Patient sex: M
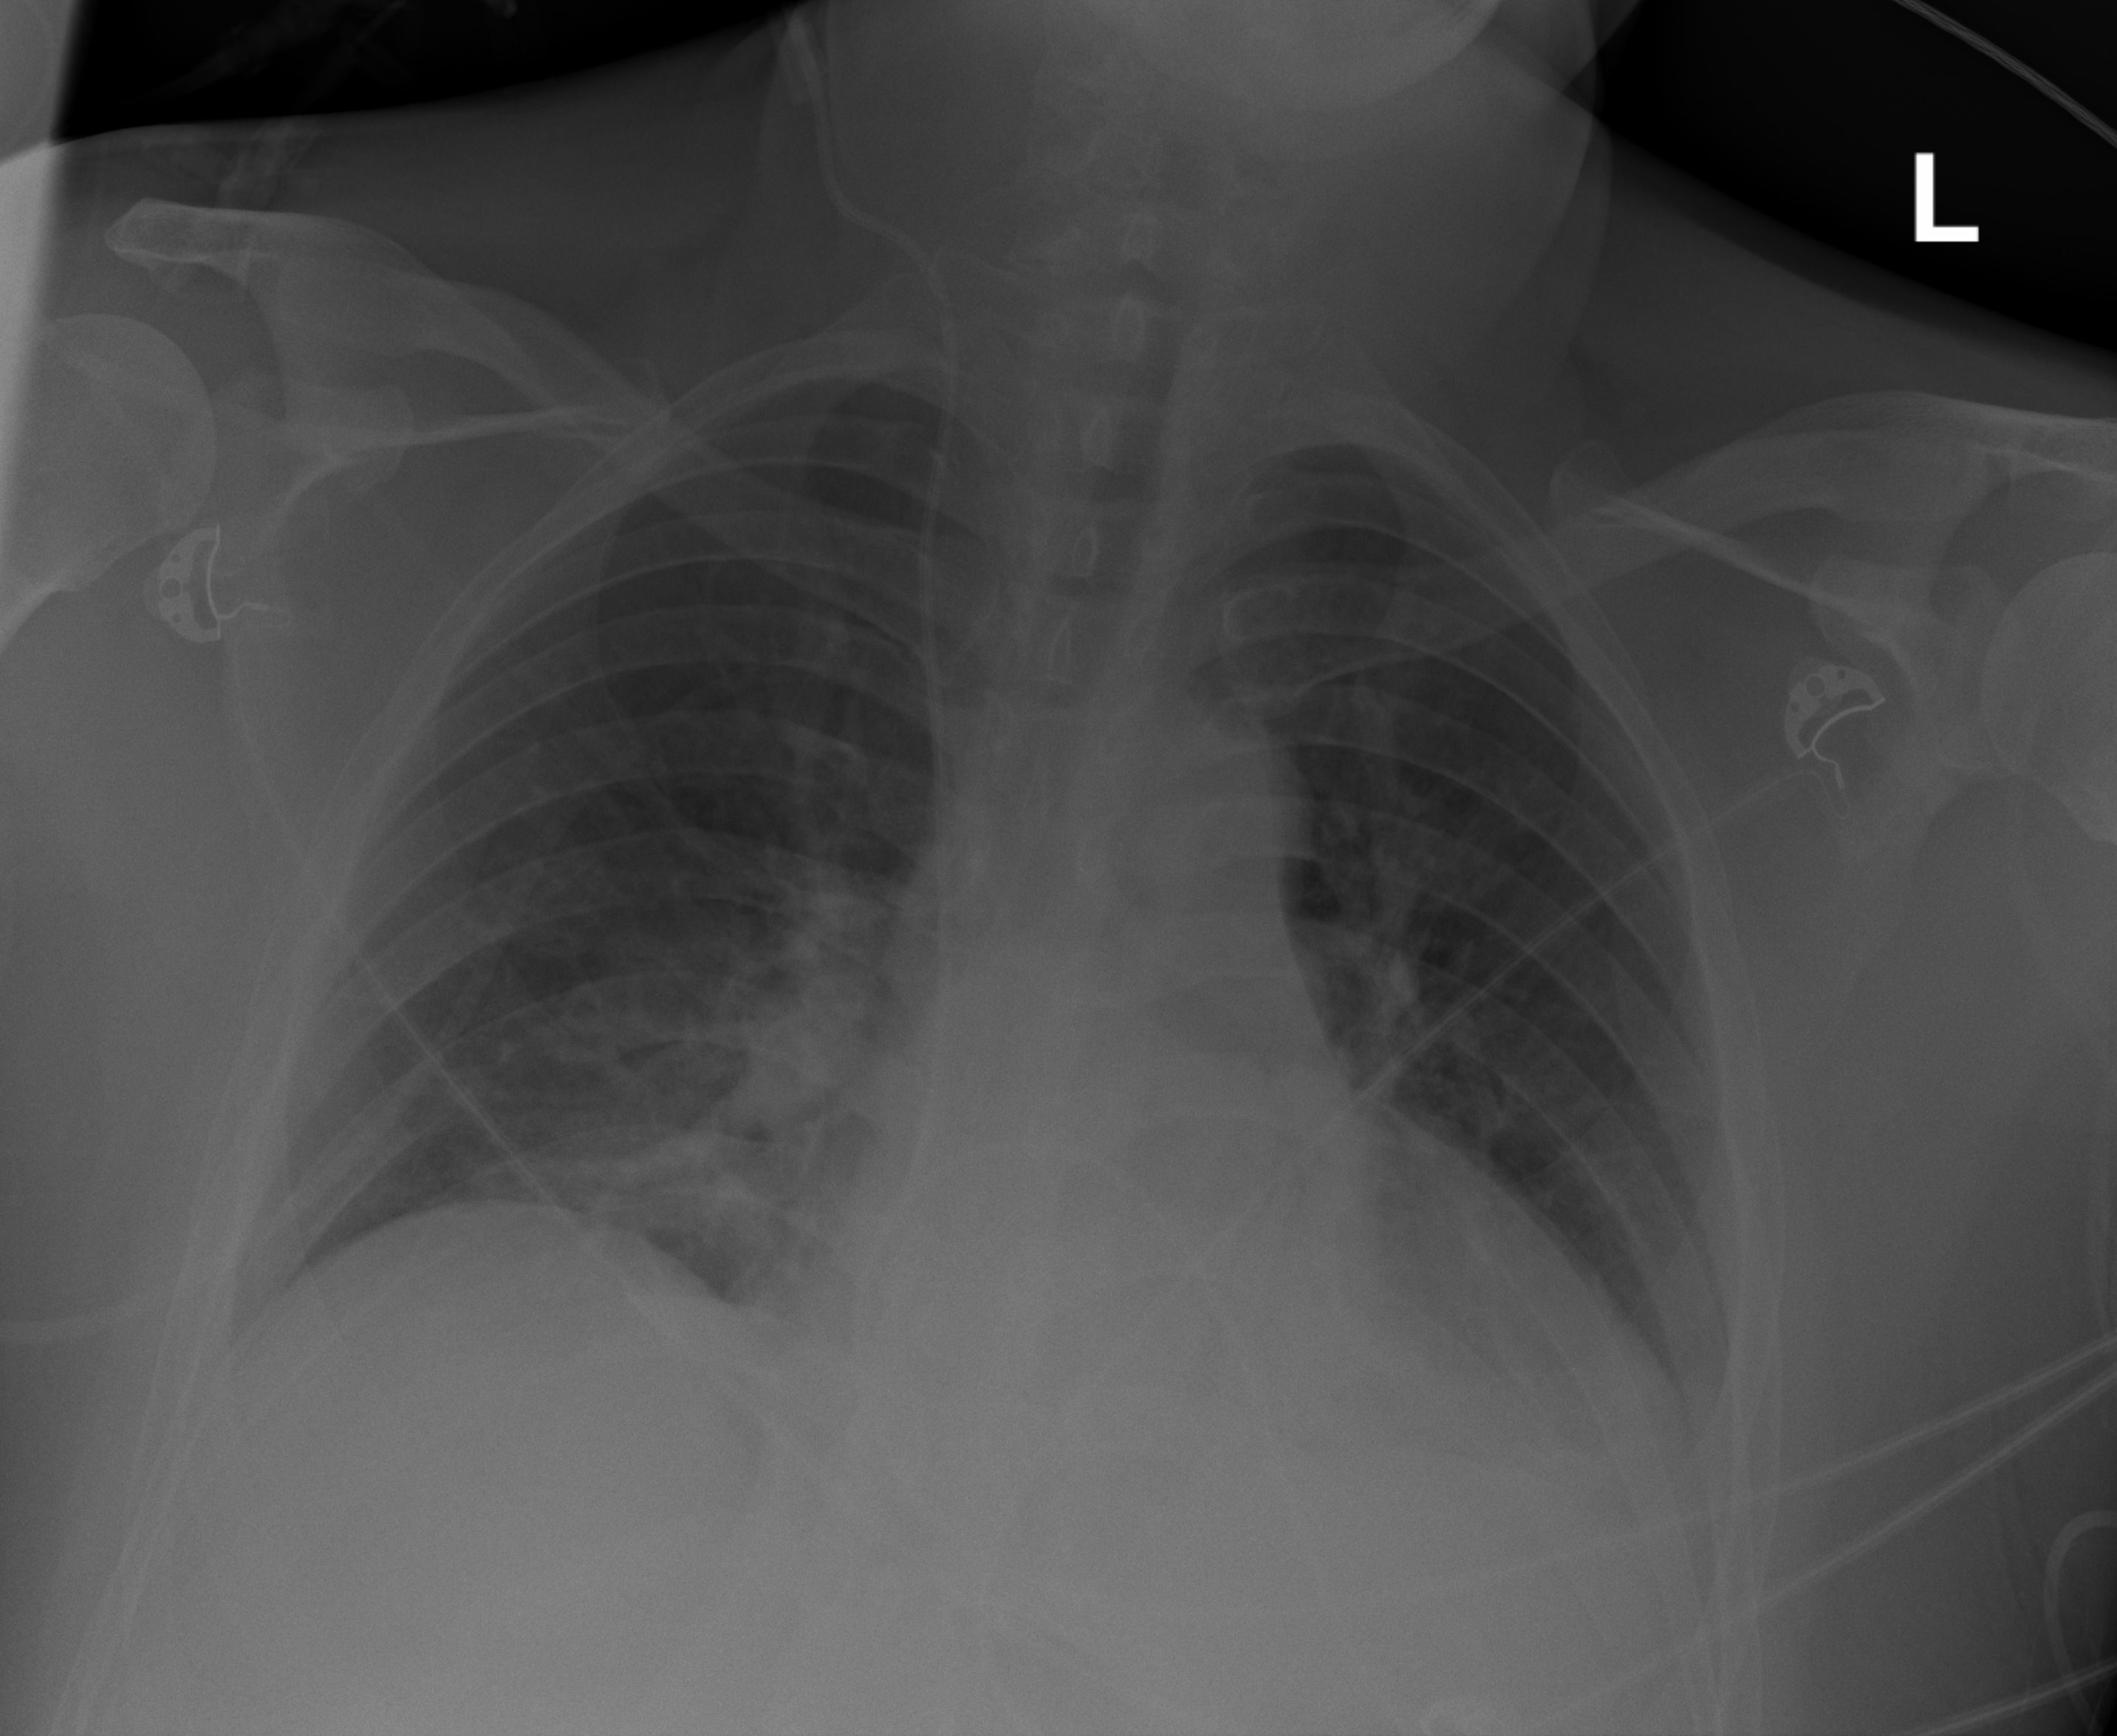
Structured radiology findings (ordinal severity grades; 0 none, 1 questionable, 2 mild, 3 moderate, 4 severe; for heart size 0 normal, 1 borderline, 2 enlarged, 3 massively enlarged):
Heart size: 1
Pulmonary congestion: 0
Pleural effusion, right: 0
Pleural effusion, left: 1
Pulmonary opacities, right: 0
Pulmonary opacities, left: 0
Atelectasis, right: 0
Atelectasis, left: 2